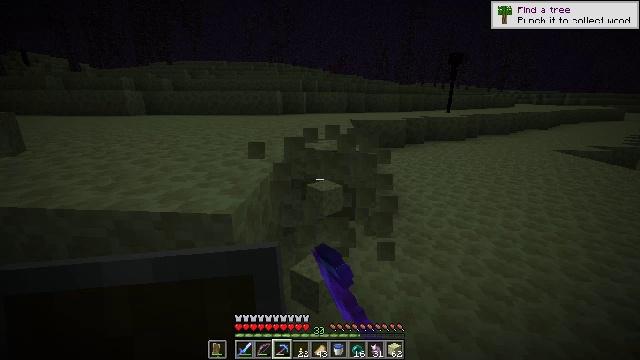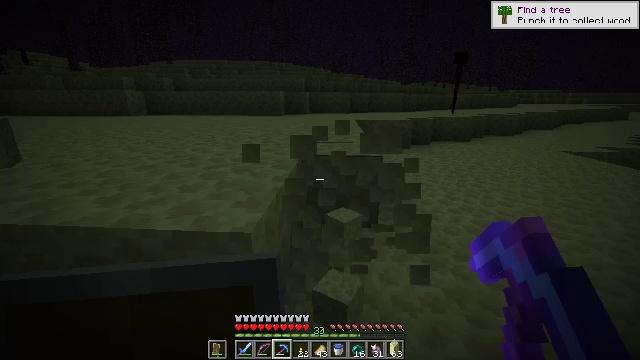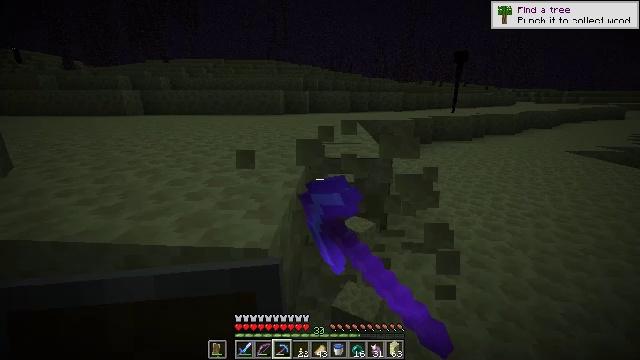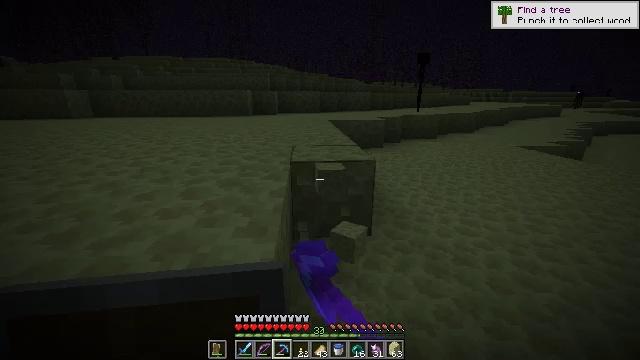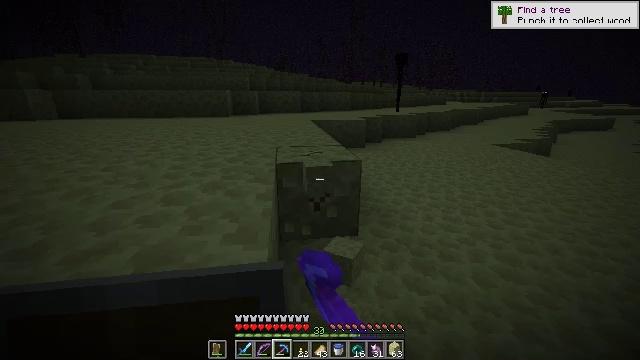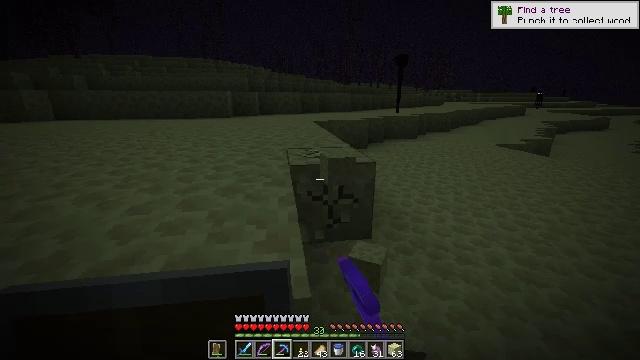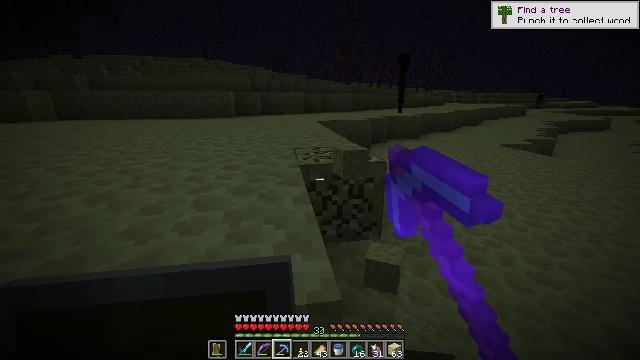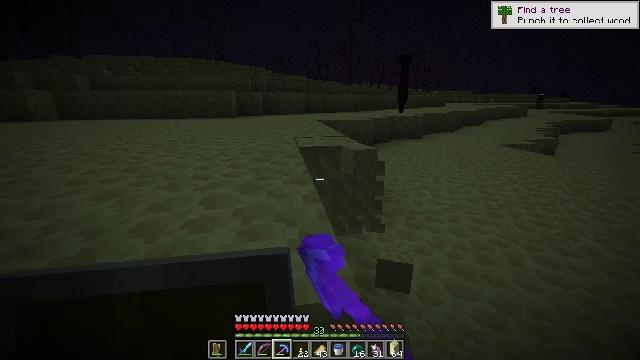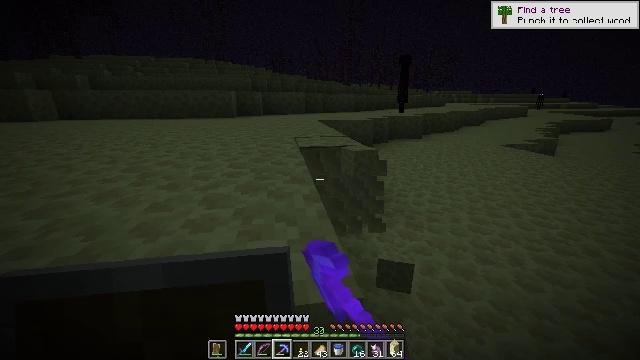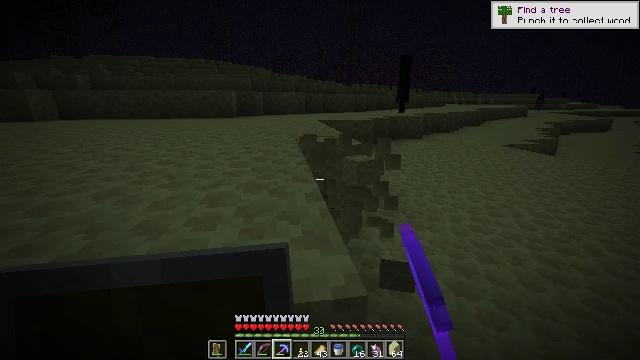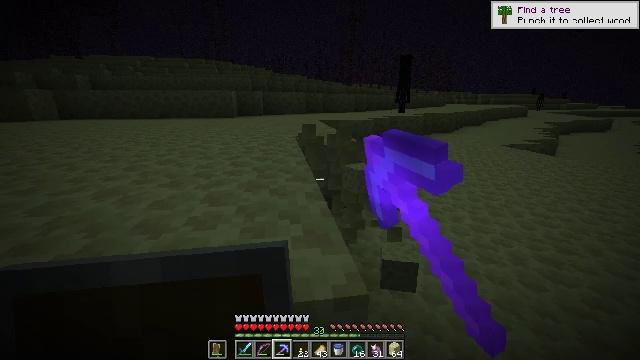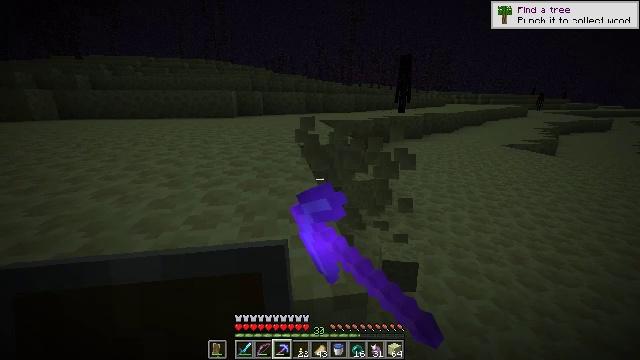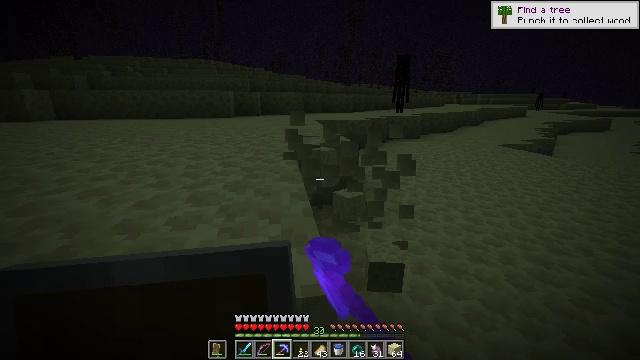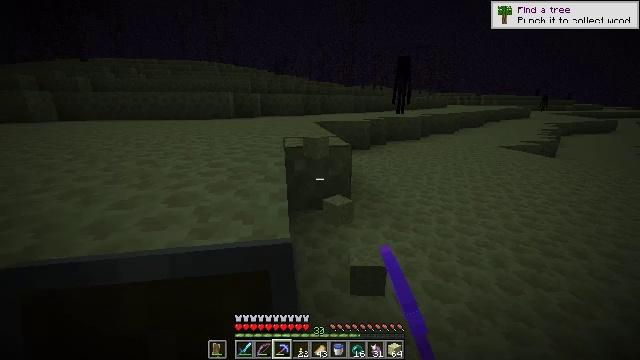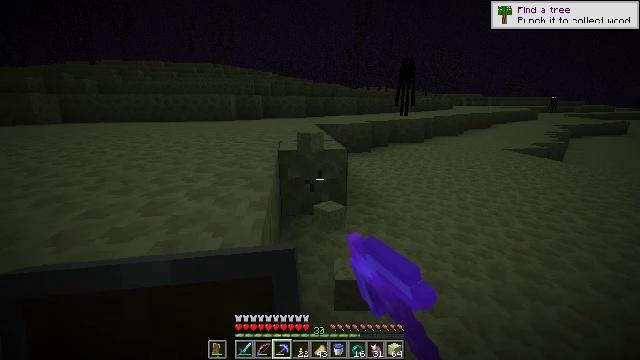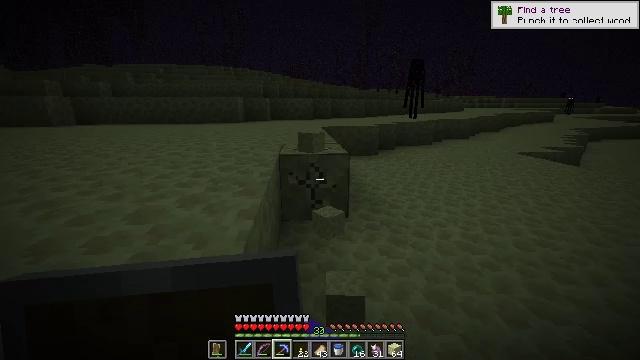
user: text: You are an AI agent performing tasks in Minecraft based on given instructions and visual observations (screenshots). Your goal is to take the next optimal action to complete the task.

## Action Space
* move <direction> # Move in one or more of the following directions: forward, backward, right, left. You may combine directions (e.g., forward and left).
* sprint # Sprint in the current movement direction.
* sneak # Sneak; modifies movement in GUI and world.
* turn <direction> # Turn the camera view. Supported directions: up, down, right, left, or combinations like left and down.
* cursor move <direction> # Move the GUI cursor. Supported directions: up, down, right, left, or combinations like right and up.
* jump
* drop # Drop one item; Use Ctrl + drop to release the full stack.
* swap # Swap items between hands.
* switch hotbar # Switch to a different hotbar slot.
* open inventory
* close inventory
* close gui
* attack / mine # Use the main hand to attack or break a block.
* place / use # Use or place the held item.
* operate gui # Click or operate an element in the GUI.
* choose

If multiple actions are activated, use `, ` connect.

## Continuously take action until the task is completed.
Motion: motion action
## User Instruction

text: Gather end stone from the End.
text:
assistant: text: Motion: move forward and move left, attack / mine
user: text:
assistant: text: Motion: move forward and move left, attack / mine
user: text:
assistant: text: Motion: move forward and move left, turn right, attack / mine
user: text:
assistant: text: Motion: move left, turn right, attack / mine
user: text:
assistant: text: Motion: attack / mine
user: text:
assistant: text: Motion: attack / mine
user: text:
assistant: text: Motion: attack / mine
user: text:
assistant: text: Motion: attack / mine
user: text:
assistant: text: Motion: attack / mine
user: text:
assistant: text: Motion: attack / mine
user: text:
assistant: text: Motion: move right, attack / mine
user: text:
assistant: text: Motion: move right, attack / mine
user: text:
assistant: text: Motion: move forward and move right, attack / mine
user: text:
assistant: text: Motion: move forward and move right, turn left, attack / mine
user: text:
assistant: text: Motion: move forward and move right, turn left, attack / mine
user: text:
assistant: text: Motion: move forward and move right, attack / mine
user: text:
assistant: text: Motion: move forward and move right, turn left, attack / mine
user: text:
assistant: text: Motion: move forward, turn left, attack / mine
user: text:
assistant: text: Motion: attack / mine
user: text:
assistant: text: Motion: attack / mine
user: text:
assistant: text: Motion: attack / mine
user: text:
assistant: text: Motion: move forward, attack / mine
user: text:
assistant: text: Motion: move forward, attack / mine
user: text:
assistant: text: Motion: move forward, attack / mine
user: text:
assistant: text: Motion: move forward, attack / mine
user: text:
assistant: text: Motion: move forward, attack / mine
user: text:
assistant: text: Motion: move forward, attack / mine
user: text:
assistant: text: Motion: move forward, attack / mine
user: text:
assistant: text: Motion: move forward, attack / mine
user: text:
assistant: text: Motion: move forward, attack / mine